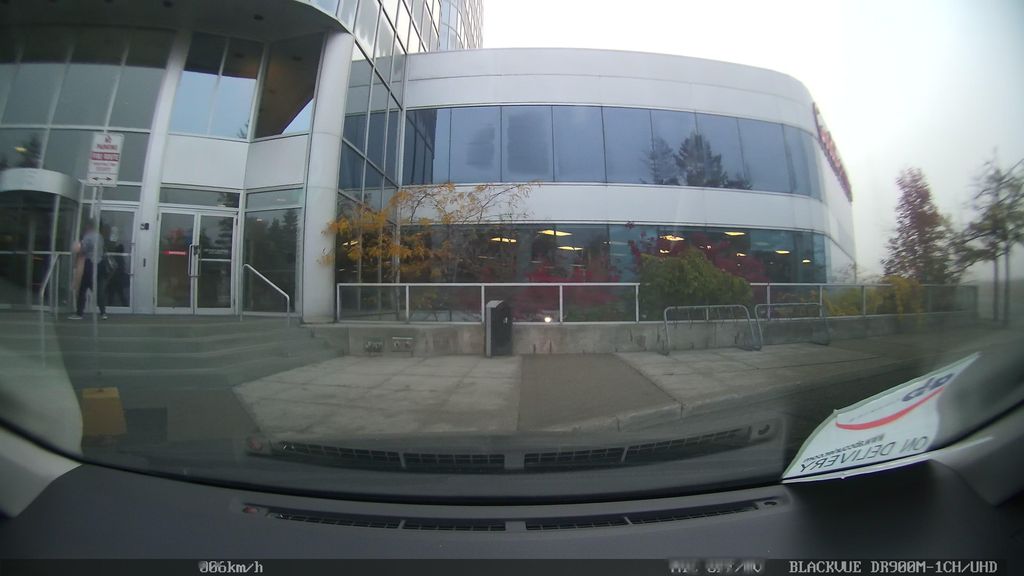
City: toronto